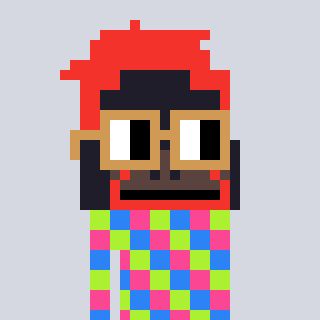
a pixel art character with square brown glasses, a orangutan-shaped head and a red-colored body on a cool background